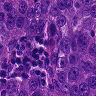
Metastatic tissue present: yes